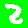
Digit: 2